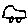
Label: car